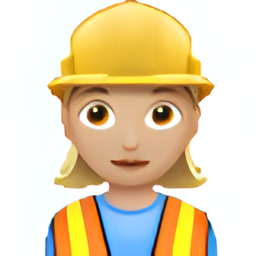
Name: female construction worker type 3
Emoji: 👷🏼‍♀️
Group: People & Body
Sub-group: person-role